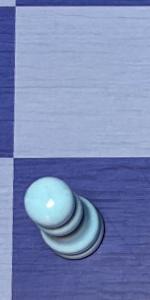
Label: Pawn_White